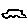
Label: car